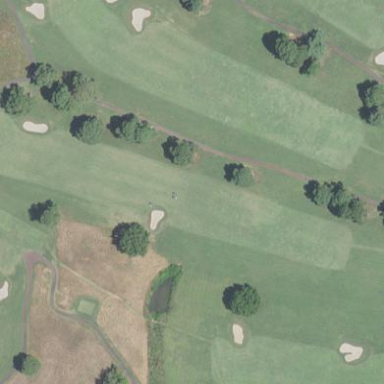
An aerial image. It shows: Golf rough area.